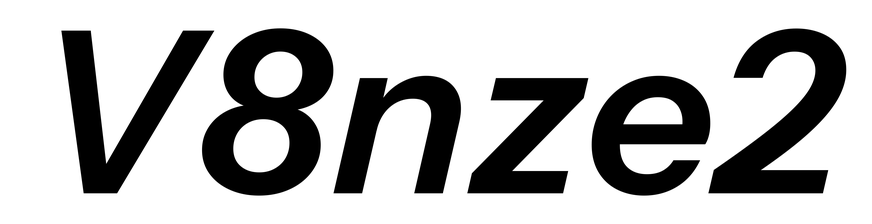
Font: InstrumentSans-Italic_SemiBold_Italic